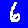
Digit: 6